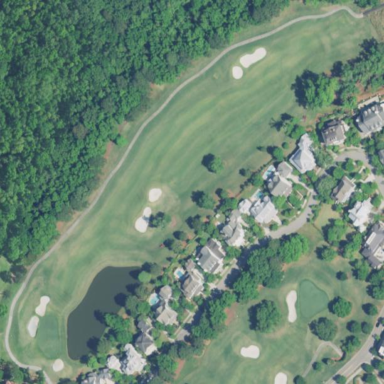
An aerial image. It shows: Rough grassy area used for golf.